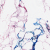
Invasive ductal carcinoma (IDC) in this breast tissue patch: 0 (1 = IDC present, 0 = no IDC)